Field crop: tomato
Growth stage: 1
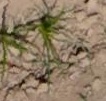
Species: cyperus